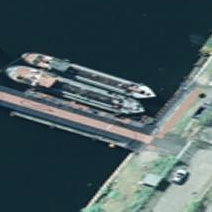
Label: Sand_carrier